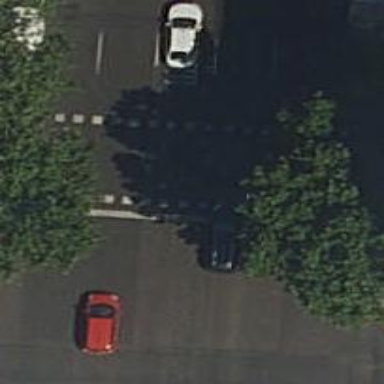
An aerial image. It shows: Zebra crossing with traffic signals.